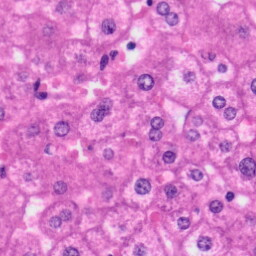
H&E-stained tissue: Liver